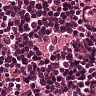
Metastatic tissue present: no